Field crop: maize
Growth stage: 1
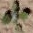
Species: chenopodium